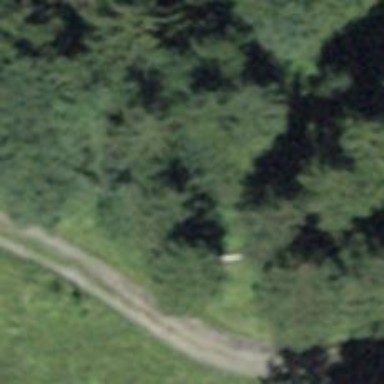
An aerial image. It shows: Brown bench in the vicinity.